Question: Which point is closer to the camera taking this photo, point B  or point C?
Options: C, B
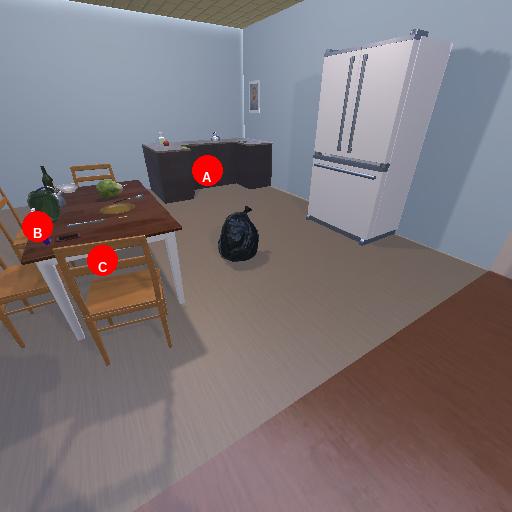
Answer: C